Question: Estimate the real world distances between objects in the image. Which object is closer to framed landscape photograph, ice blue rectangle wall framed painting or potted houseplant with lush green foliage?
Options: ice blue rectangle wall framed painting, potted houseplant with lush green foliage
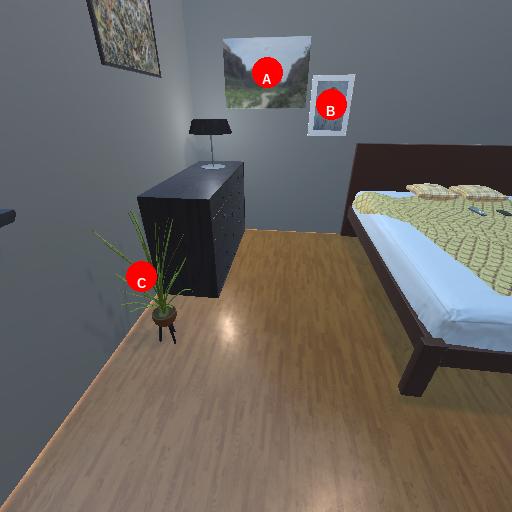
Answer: ice blue rectangle wall framed painting